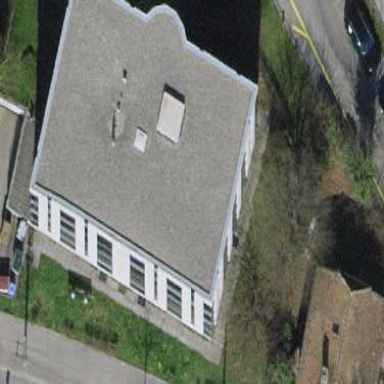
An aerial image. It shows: Office building.